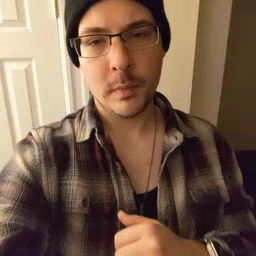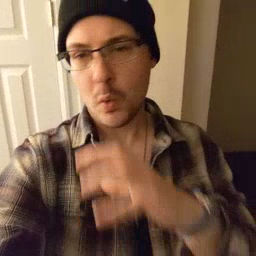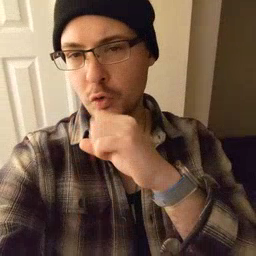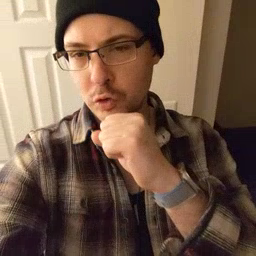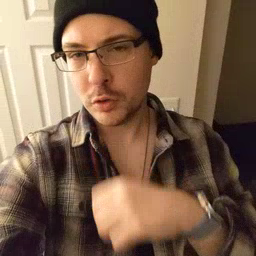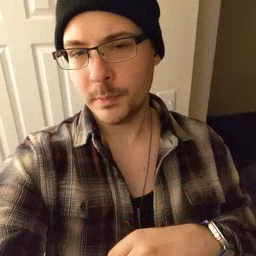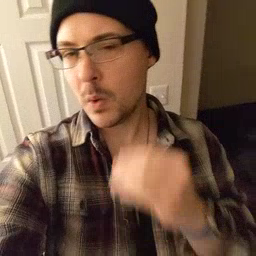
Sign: orange